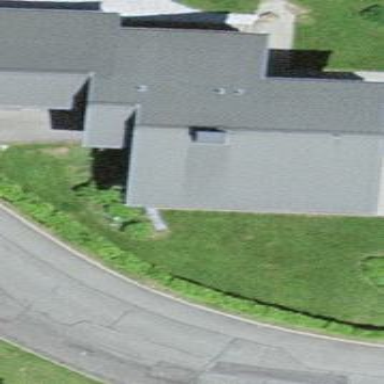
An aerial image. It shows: Simple house.